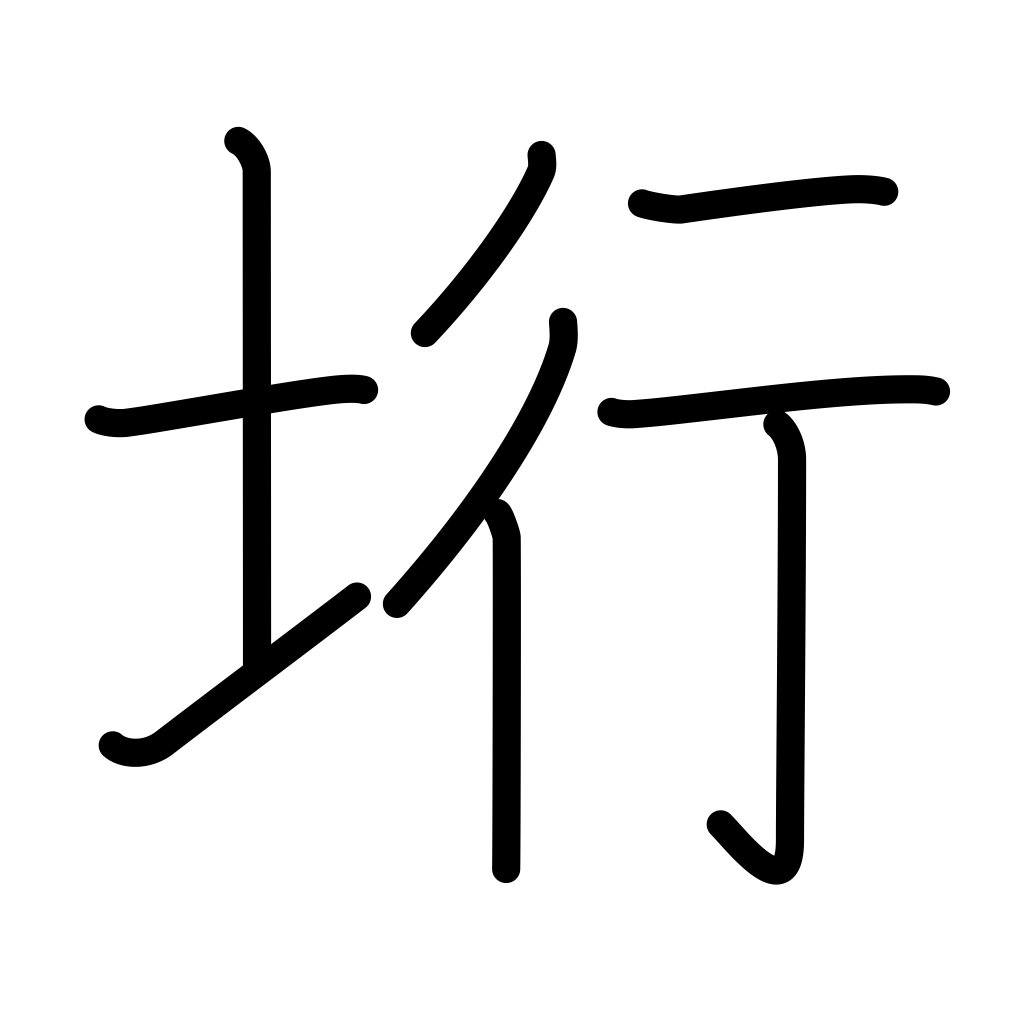
Meaning: cliff, used in proper names